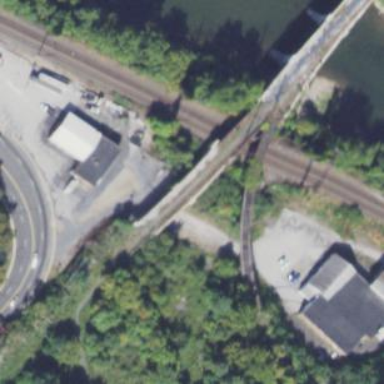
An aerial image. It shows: Disused railway bridge.